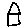
Label: house